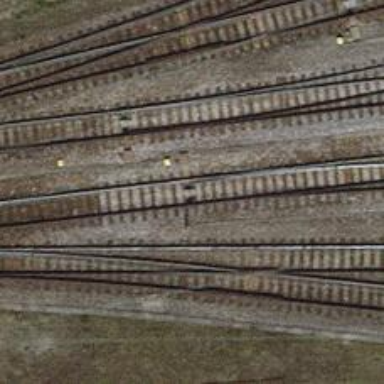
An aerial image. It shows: Yard with single rail track. The railway track is electrified with contact line for service purposes.